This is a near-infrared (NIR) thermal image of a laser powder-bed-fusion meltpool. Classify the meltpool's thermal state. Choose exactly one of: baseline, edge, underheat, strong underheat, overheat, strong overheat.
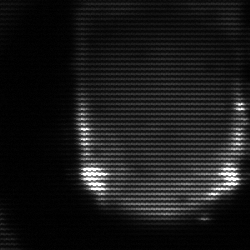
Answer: baseline